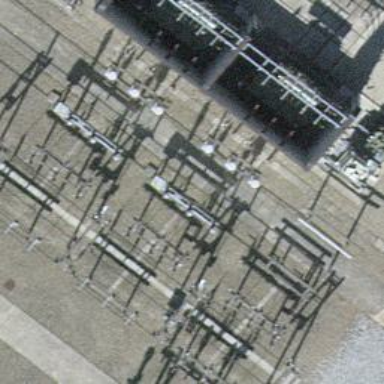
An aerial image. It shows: Insulator used in power equipment.